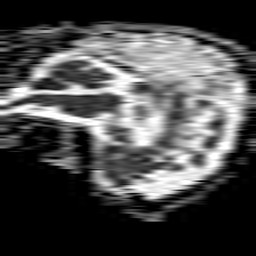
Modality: ADC
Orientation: sagittal
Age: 75
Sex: female
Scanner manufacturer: philips
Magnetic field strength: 1.5 T
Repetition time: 4.6 s
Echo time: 0.08517 s